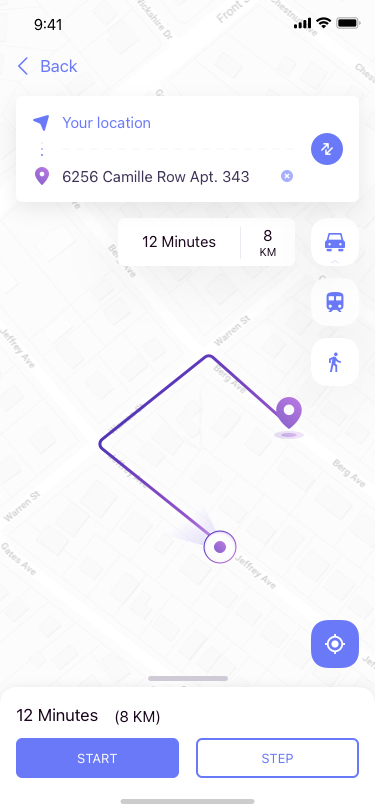
Text in this UI design:
12 Minutes
(8 KM)
12 Minutes
8
KM
Back